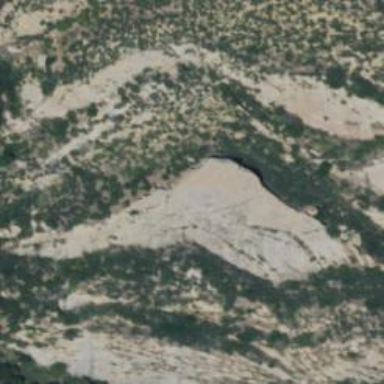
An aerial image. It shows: Landscape dominated by bare rock.